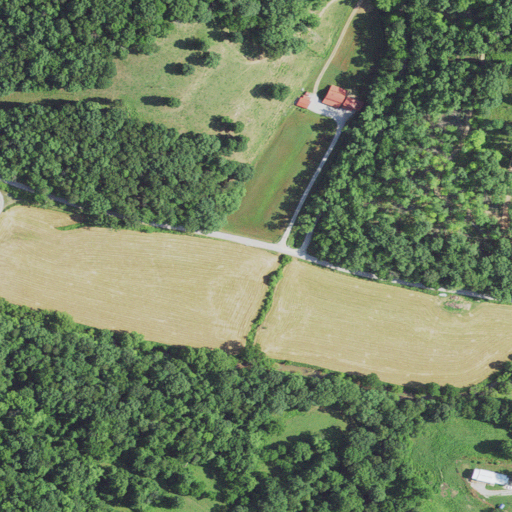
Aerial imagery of valley in West Virginia named Raccoon Hollow containing deciduous forest, pasture, open development, low intensity development, mixed forest, and medium intensity development